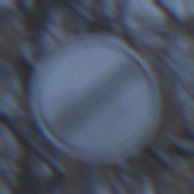
Verkehrszeichen: EndeSaemtlicherBegrenzungen
Umgebung: Outdoor, Nature
Tageszeit: Midday
Wetter: Overcast
Licht: Natural
Jahreszeit: Winter
Kontrast: LowContrast